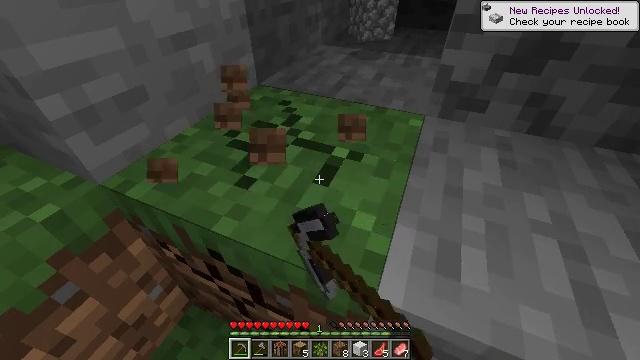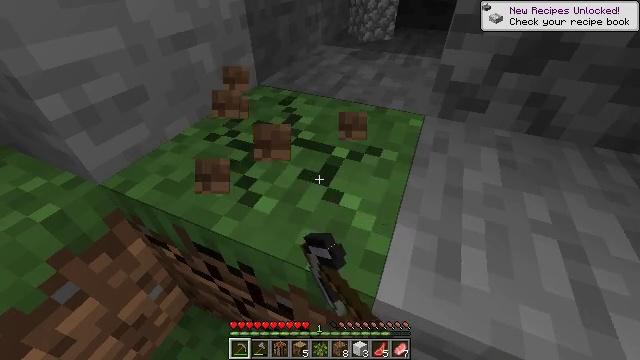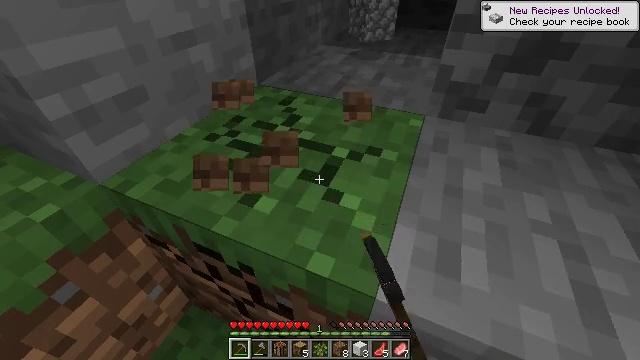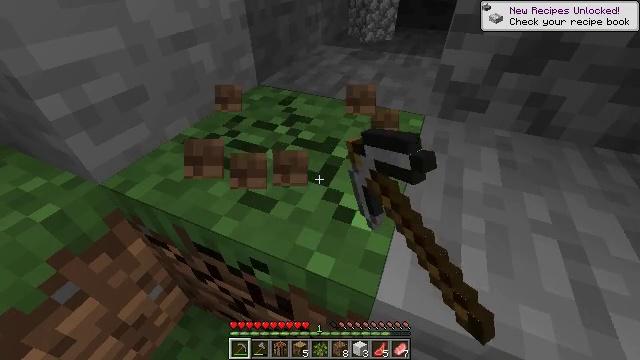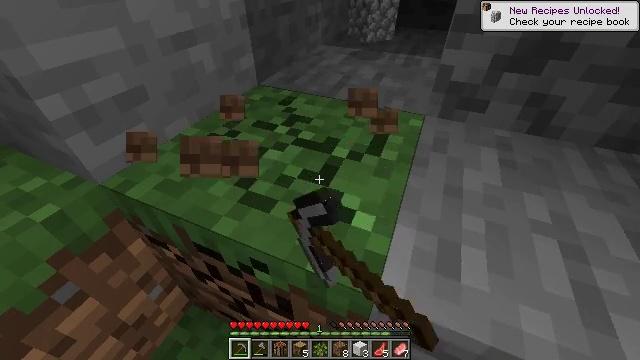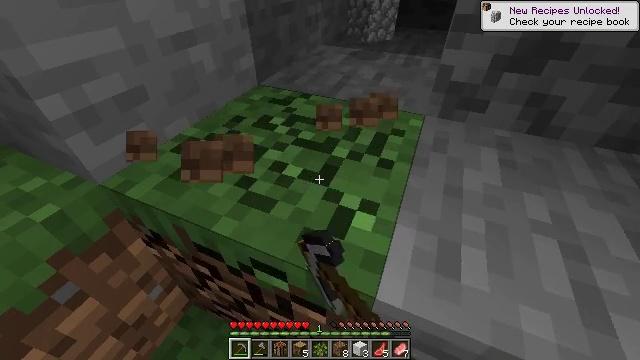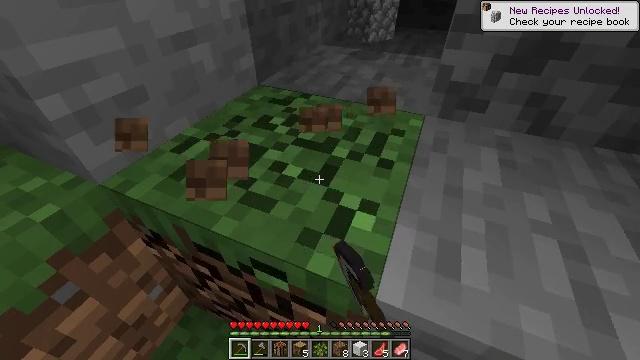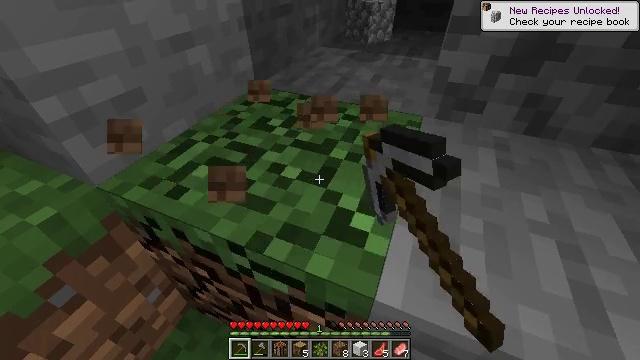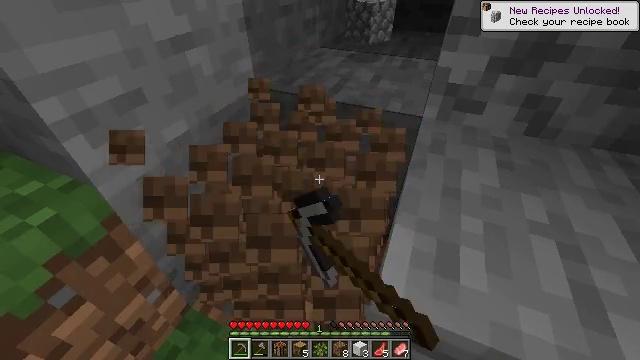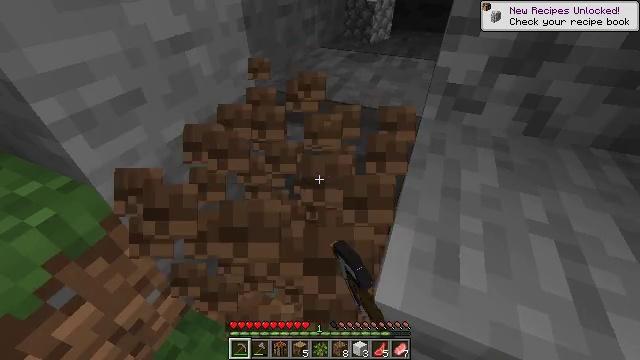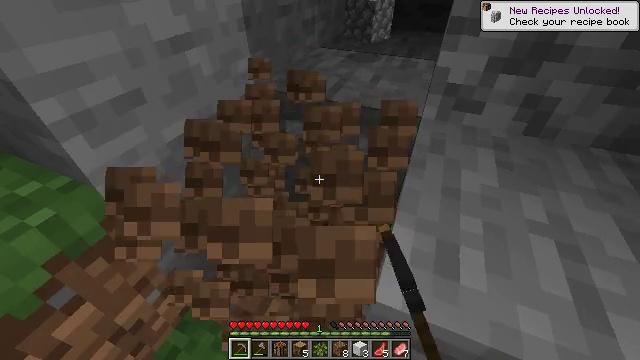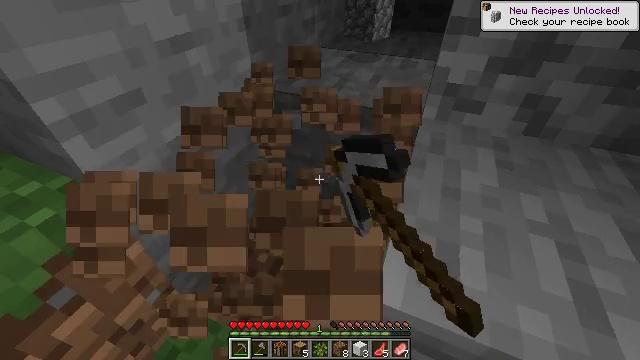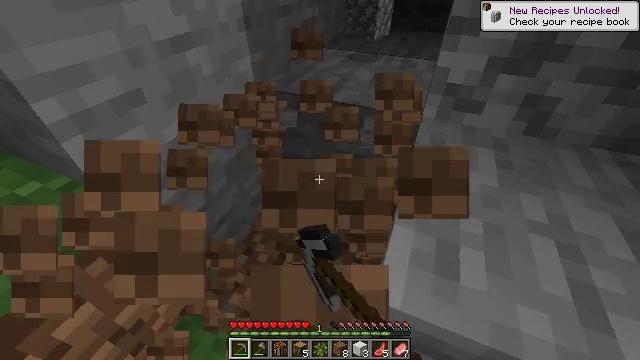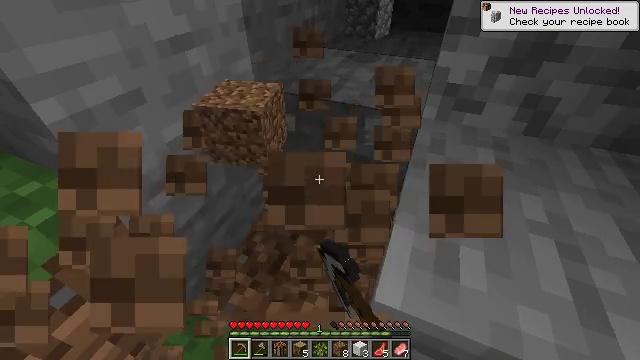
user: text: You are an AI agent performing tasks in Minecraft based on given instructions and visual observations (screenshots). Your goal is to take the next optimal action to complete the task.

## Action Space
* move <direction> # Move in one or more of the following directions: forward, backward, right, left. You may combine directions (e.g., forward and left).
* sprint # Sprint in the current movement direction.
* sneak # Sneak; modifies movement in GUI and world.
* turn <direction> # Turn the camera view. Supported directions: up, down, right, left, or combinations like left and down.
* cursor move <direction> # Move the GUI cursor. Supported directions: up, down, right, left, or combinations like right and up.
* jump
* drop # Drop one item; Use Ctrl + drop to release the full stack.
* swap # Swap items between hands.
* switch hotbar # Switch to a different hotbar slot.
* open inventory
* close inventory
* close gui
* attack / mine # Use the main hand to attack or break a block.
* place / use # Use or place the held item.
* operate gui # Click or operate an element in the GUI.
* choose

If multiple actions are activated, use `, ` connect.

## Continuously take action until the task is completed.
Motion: motion action
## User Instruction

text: Harvest grass block to clear the area.
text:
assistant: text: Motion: attack / mine
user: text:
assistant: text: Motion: attack / mine
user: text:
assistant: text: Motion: attack / mine
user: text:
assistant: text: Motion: attack / mine
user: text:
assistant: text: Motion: attack / mine
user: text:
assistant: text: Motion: attack / mine
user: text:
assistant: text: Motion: attack / mine
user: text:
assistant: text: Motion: attack / mine
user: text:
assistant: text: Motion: attack / mine
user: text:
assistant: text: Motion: attack / mine
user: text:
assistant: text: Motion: attack / mine
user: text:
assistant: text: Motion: attack / mine
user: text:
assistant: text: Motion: attack / mine
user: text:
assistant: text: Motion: attack / mine